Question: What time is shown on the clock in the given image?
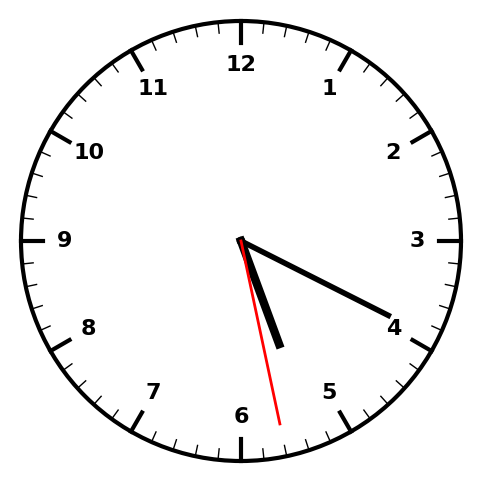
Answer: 05:19:28